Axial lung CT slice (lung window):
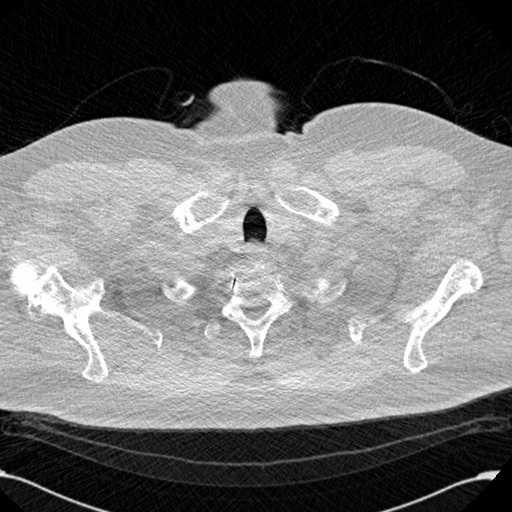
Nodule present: no